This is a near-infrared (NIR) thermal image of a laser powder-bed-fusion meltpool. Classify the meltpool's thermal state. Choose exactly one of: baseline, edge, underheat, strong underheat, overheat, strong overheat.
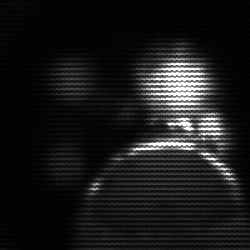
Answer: edge